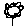
Label: flower